Field crop: maize
Growth stage: 2
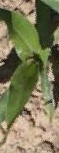
Species: maize